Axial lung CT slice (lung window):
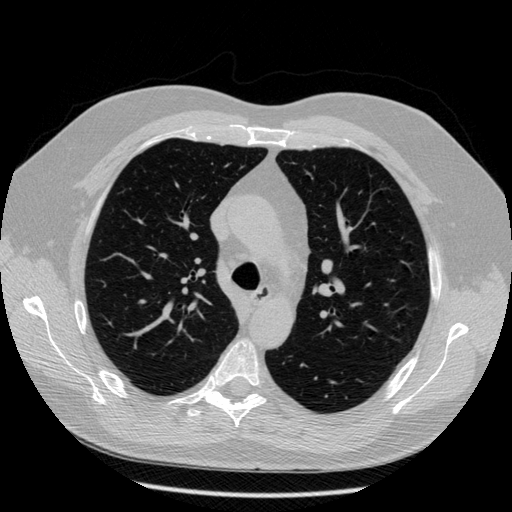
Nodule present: no